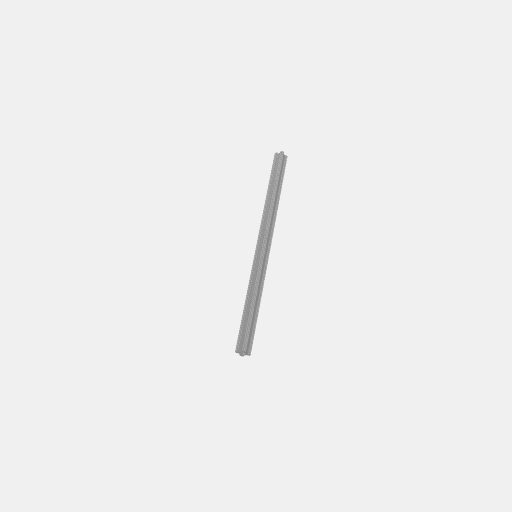
Part: GoRAIL528